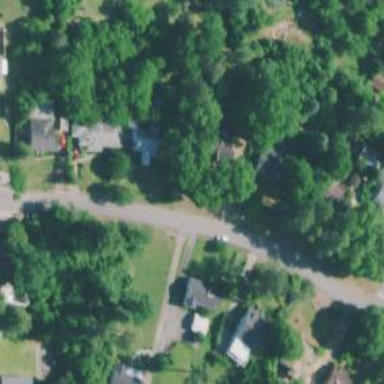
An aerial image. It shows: Park located in historic district.